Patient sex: M
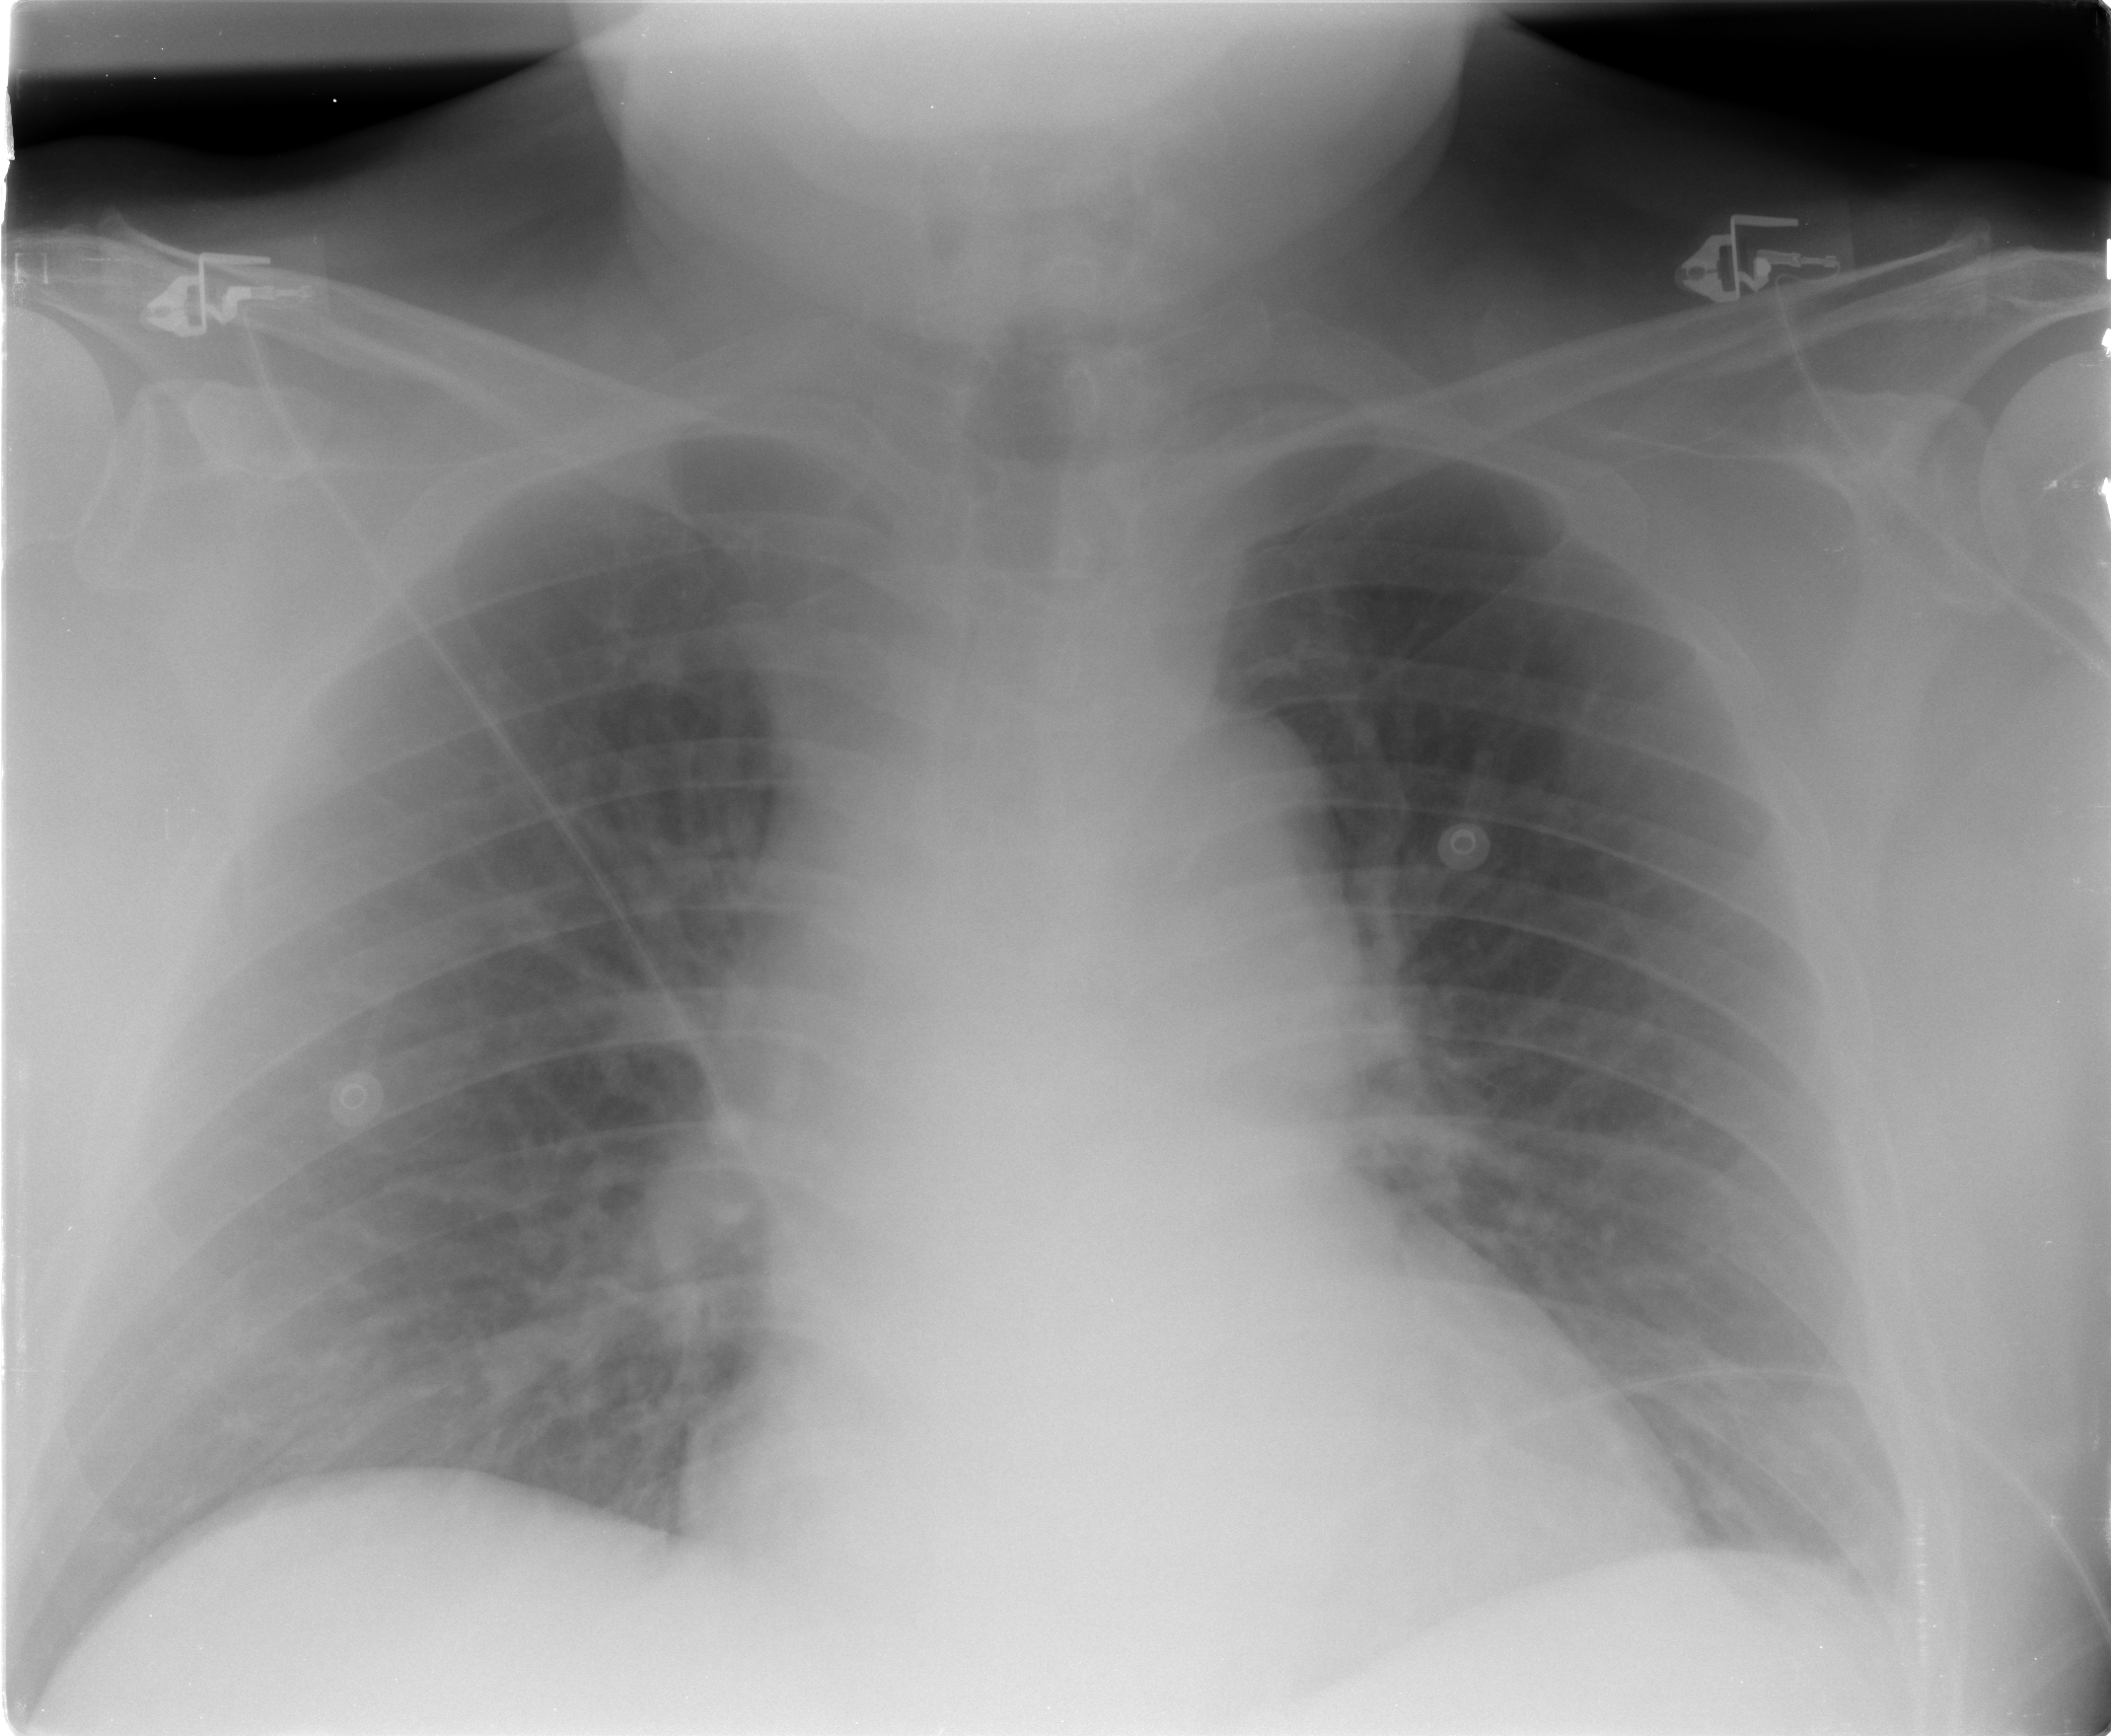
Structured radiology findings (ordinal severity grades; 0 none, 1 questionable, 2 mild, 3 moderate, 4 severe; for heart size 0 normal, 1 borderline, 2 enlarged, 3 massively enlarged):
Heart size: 0
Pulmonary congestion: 2
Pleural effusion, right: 0
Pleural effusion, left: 0
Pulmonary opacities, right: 0
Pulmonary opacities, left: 0
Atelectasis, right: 0
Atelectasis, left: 0